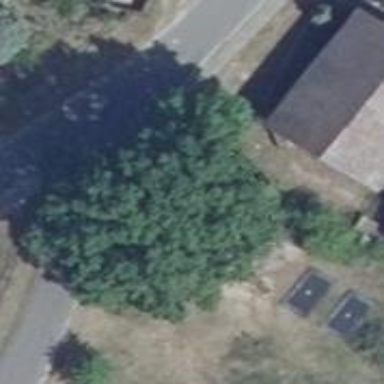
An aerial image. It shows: Tree serving as landmark.